Question: I am developing my demo application and when it bootstraps it takes a long time. In this application I use spring JPA with my local Oracle database.
What is wrong?
I have added a screenshot of the console below:

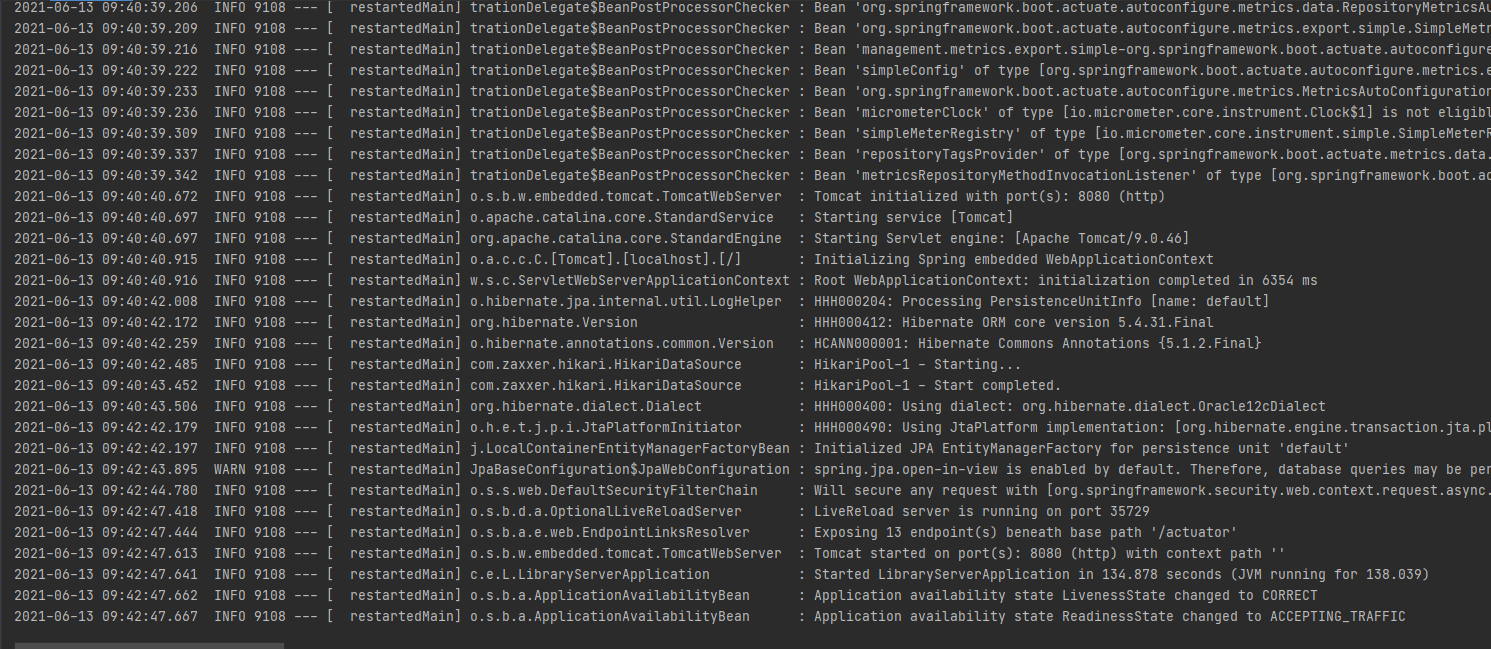
Answer: It is taking approx 2 minutes between the below lines
<URL>
There are couple of possibilites here.
If you have configured for auto update of database then it might be taking time to check you database metadata ( table structure, indexes, foreign keys etc)
with the current entities in your code base and because of slow link this might have even further be causing the startup to take more time.
Also looks like you are using JTA transaction manager and it could also take time to initialize.
You can try attaching jvisualvm to your application and then take multiple thread dumps (maybe in 10 s interval starting from the point when the
startup seems to freeze) and then later analyze the thread dump to see a common thread stack which is hung. You can use thread dump analyzer tools as listed
<URL> while startup.